Field crop: maize
Growth stage: 2
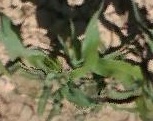
Species: maize